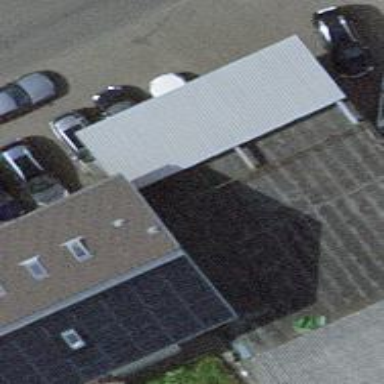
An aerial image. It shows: Car repair shop.